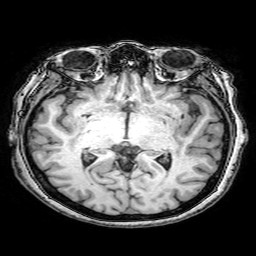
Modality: T1w
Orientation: coronal
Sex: female
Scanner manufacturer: philips
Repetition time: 0.008217 s
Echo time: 0.00378 s